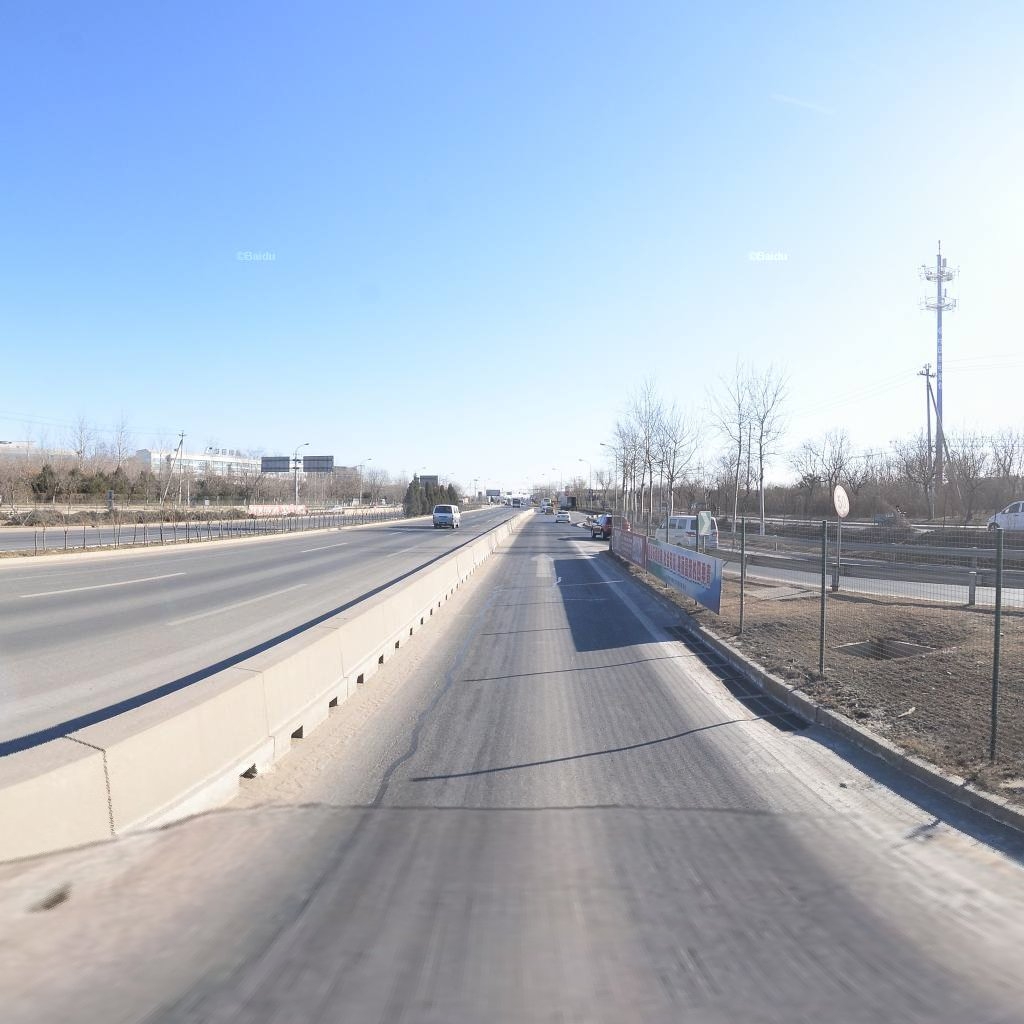
Region: Haidian
Road damage annotations: longitudinal patch, longitudinal patch, transverse patch, transverse patch